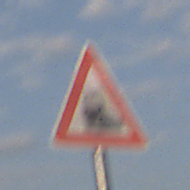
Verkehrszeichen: Bahnuebergang
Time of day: SunriseSunset
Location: Outdoor (Nature)
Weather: PartlyCloudy
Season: NotSpecified
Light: Natural